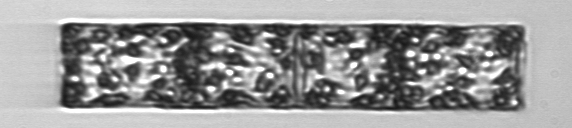
Label: Guinardia_flaccida